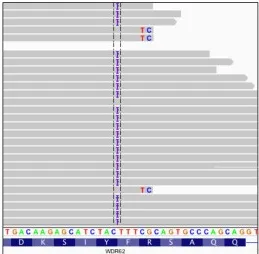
WES identifies a novel frameshift mutation in WDR62. (A) Family pedigree showing the four affected siblings (solid symbols) and unaffected family members (open symbols). Squares represent males, circles females, asterisk denote available DNA. Patient II-1 was selected for WES (black arrow).
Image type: pathology (immunostaining)